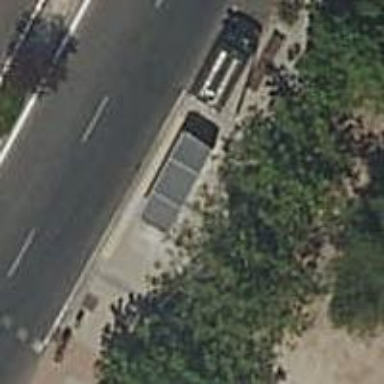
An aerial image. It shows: Bus stop with platform for public transport.